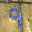
Label: 9